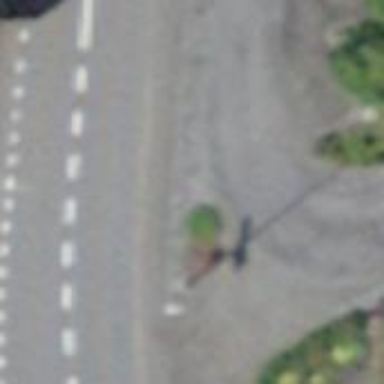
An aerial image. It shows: Guidepost mounted on pole.